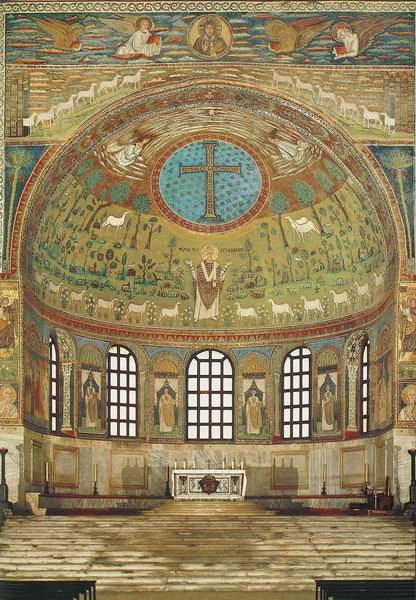
Titel: Apsis mit Mosaikverzierung
Standort: Ravenna, S. Apollinare in Classe (EU - I - Emilia-Romagna)
Schlagwörter: blau, gott, himmel, weiß, bäume, grün, fenster, glas, raum, schwarz, türkis, tiere, wiese, architektur, kirche, gold, decke, pflanzen, wald, rund, engel, herde, kuppel, treppe, inschrift, wandmalerei, kerzen, innenansicht, stufen, hoch, foto, fotografie, bögen, nische, gewölbe, kreuz, dom, mosaik, altar, bänke, kathedrale, halbrund, heiligenschein, kirchenbänke, christus, jesus, altarraum, apsis, fresken, romanik, kapelle, deckengemälde, fresko, lämmer, schafe, hirte, deckenmalerei, alkoven, exedra, byzanz, deckengewölbe, ravenna, clemens, kniebänke, apsidial